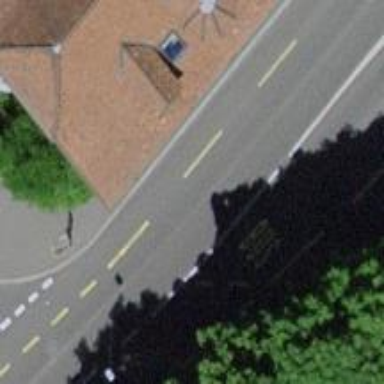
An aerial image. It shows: Secondary road with separate asphalt sidewalks.